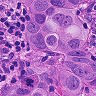
Metastatic tissue present: yes